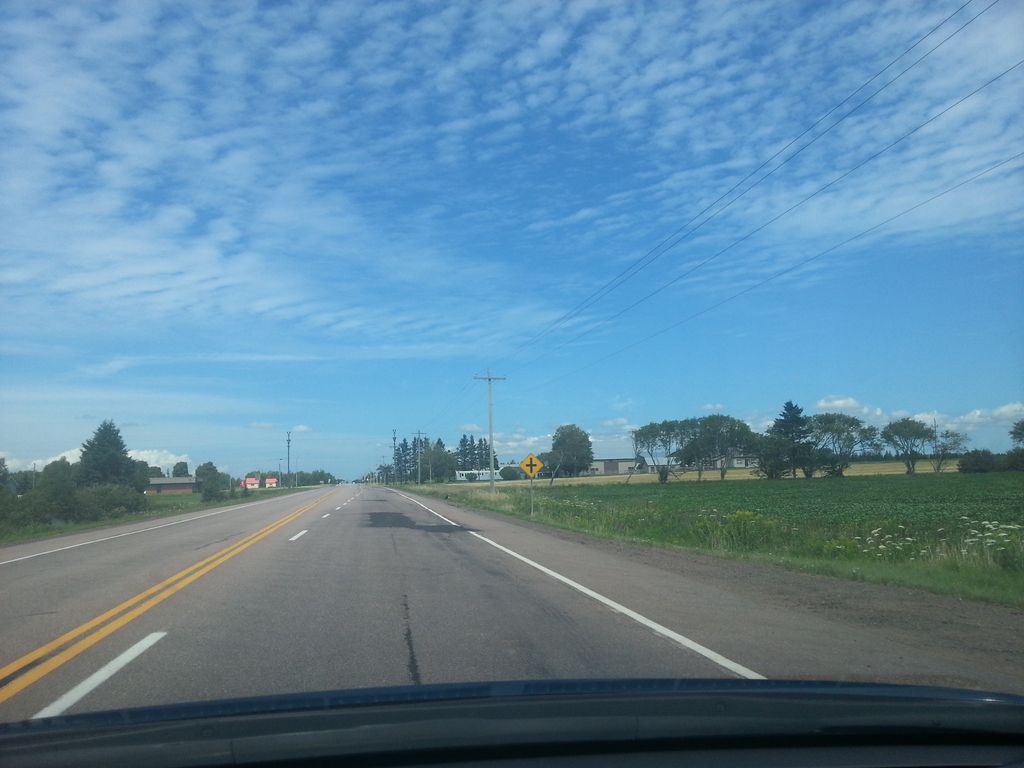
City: charlottetown